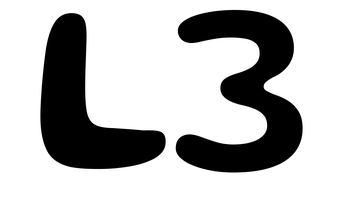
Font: Gluten_Medium